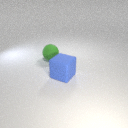
large blue rubber cube in front of large green rubber sphere